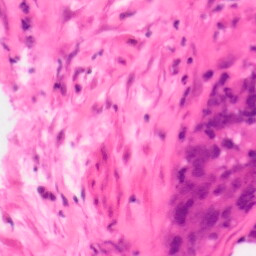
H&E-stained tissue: Colon